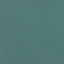
Label: SeaLake